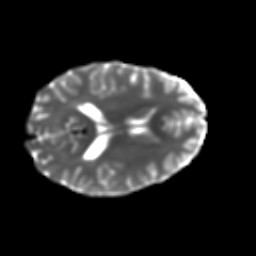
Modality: T2w
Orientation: axial
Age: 16
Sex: female
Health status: ill
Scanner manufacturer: ge
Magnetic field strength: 3 T
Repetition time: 6.752 s
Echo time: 0.079 s